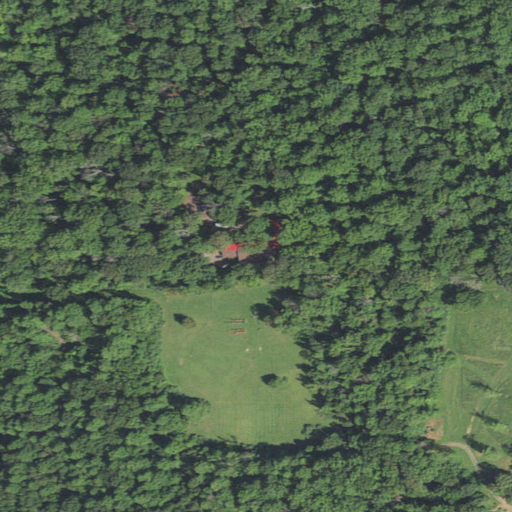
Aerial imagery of mountain in Virginia named Steptoe Hill containing deciduous forest, mixed forest, pasture, and open development